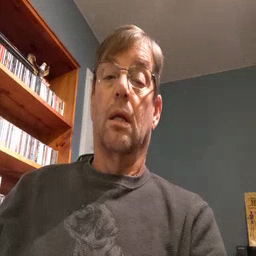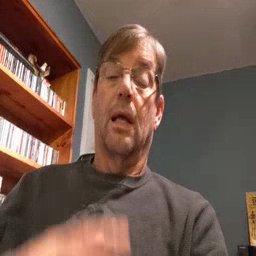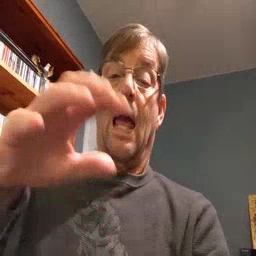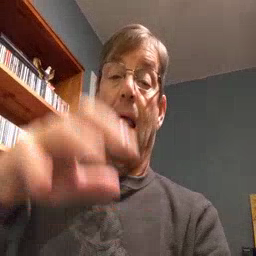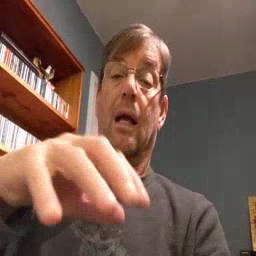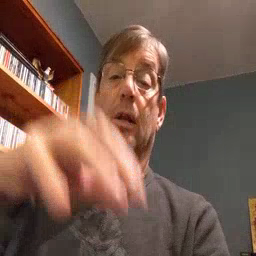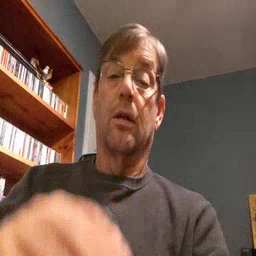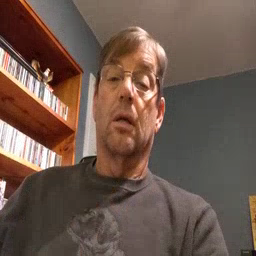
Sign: alligator